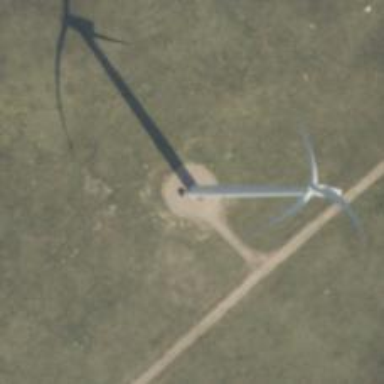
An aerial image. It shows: Wind power generator with wind turbines.